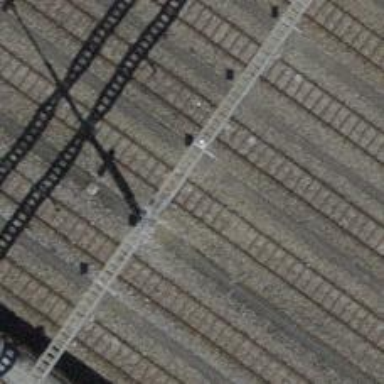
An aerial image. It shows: Railway yard with one track.